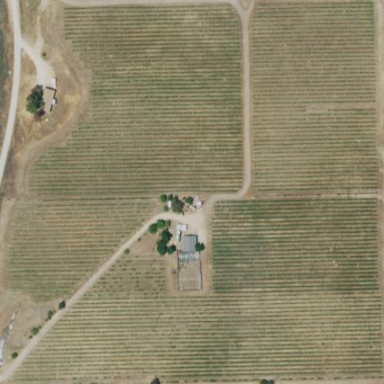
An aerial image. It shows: Vineyard with grape crops.